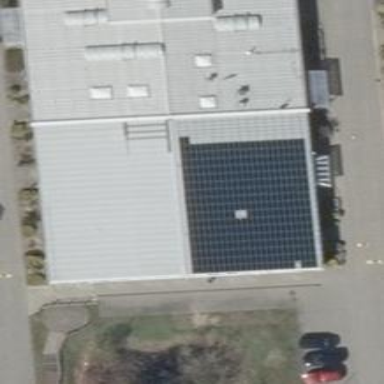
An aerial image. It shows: Solar photovoltaic panel generator producing electricity as small installation.